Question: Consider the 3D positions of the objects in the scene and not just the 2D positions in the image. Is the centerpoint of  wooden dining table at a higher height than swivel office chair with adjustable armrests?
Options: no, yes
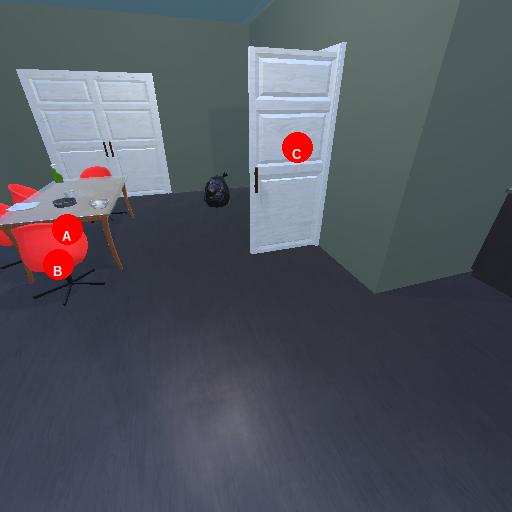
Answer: no